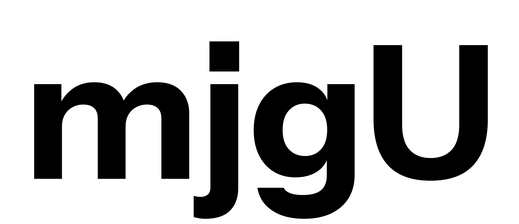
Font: InstrumentSans_Bold